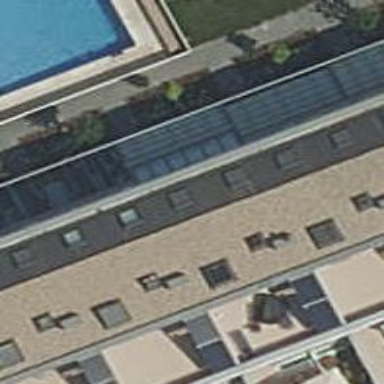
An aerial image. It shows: Residential building.